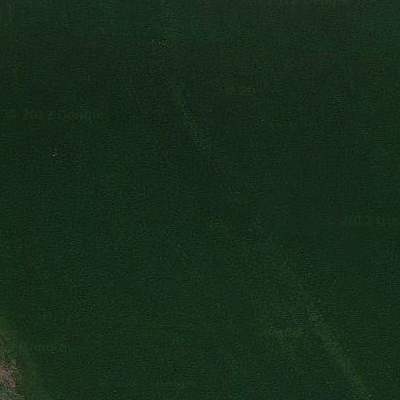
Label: Field